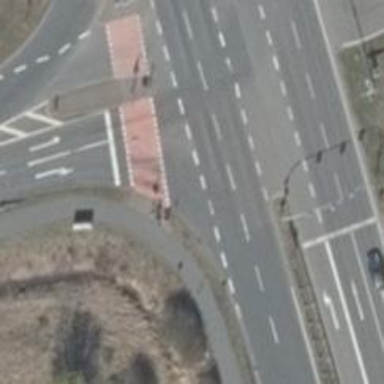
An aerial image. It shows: Crossing with traffic signals.